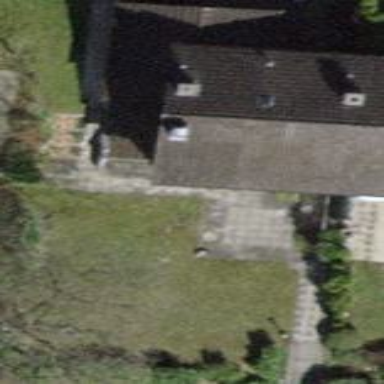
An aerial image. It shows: Building with tile roof.